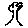
Label: tree